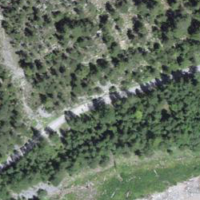
EUNIS habitat code: 45
Species observed at this site:
Botrychium lunaria
Saponaria ocymoides